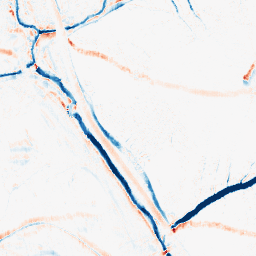
Category: morphological
Decomposition family: morphological_ellipse
Decomposition parameters: operation: average
width: 10
height: 5
Upsampling method: bspline
Upsampling parameters: scale: 2
Upsampling scale: 2